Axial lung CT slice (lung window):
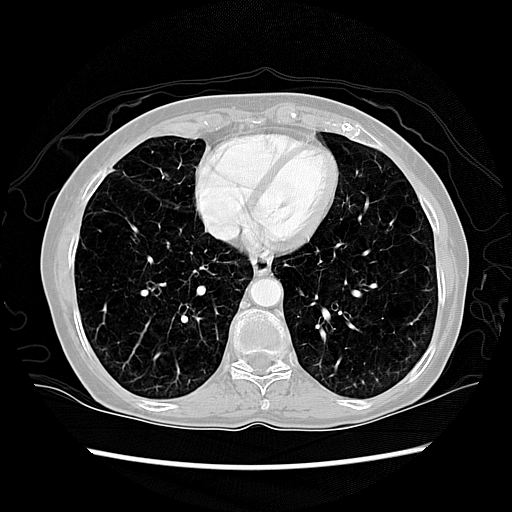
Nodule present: no